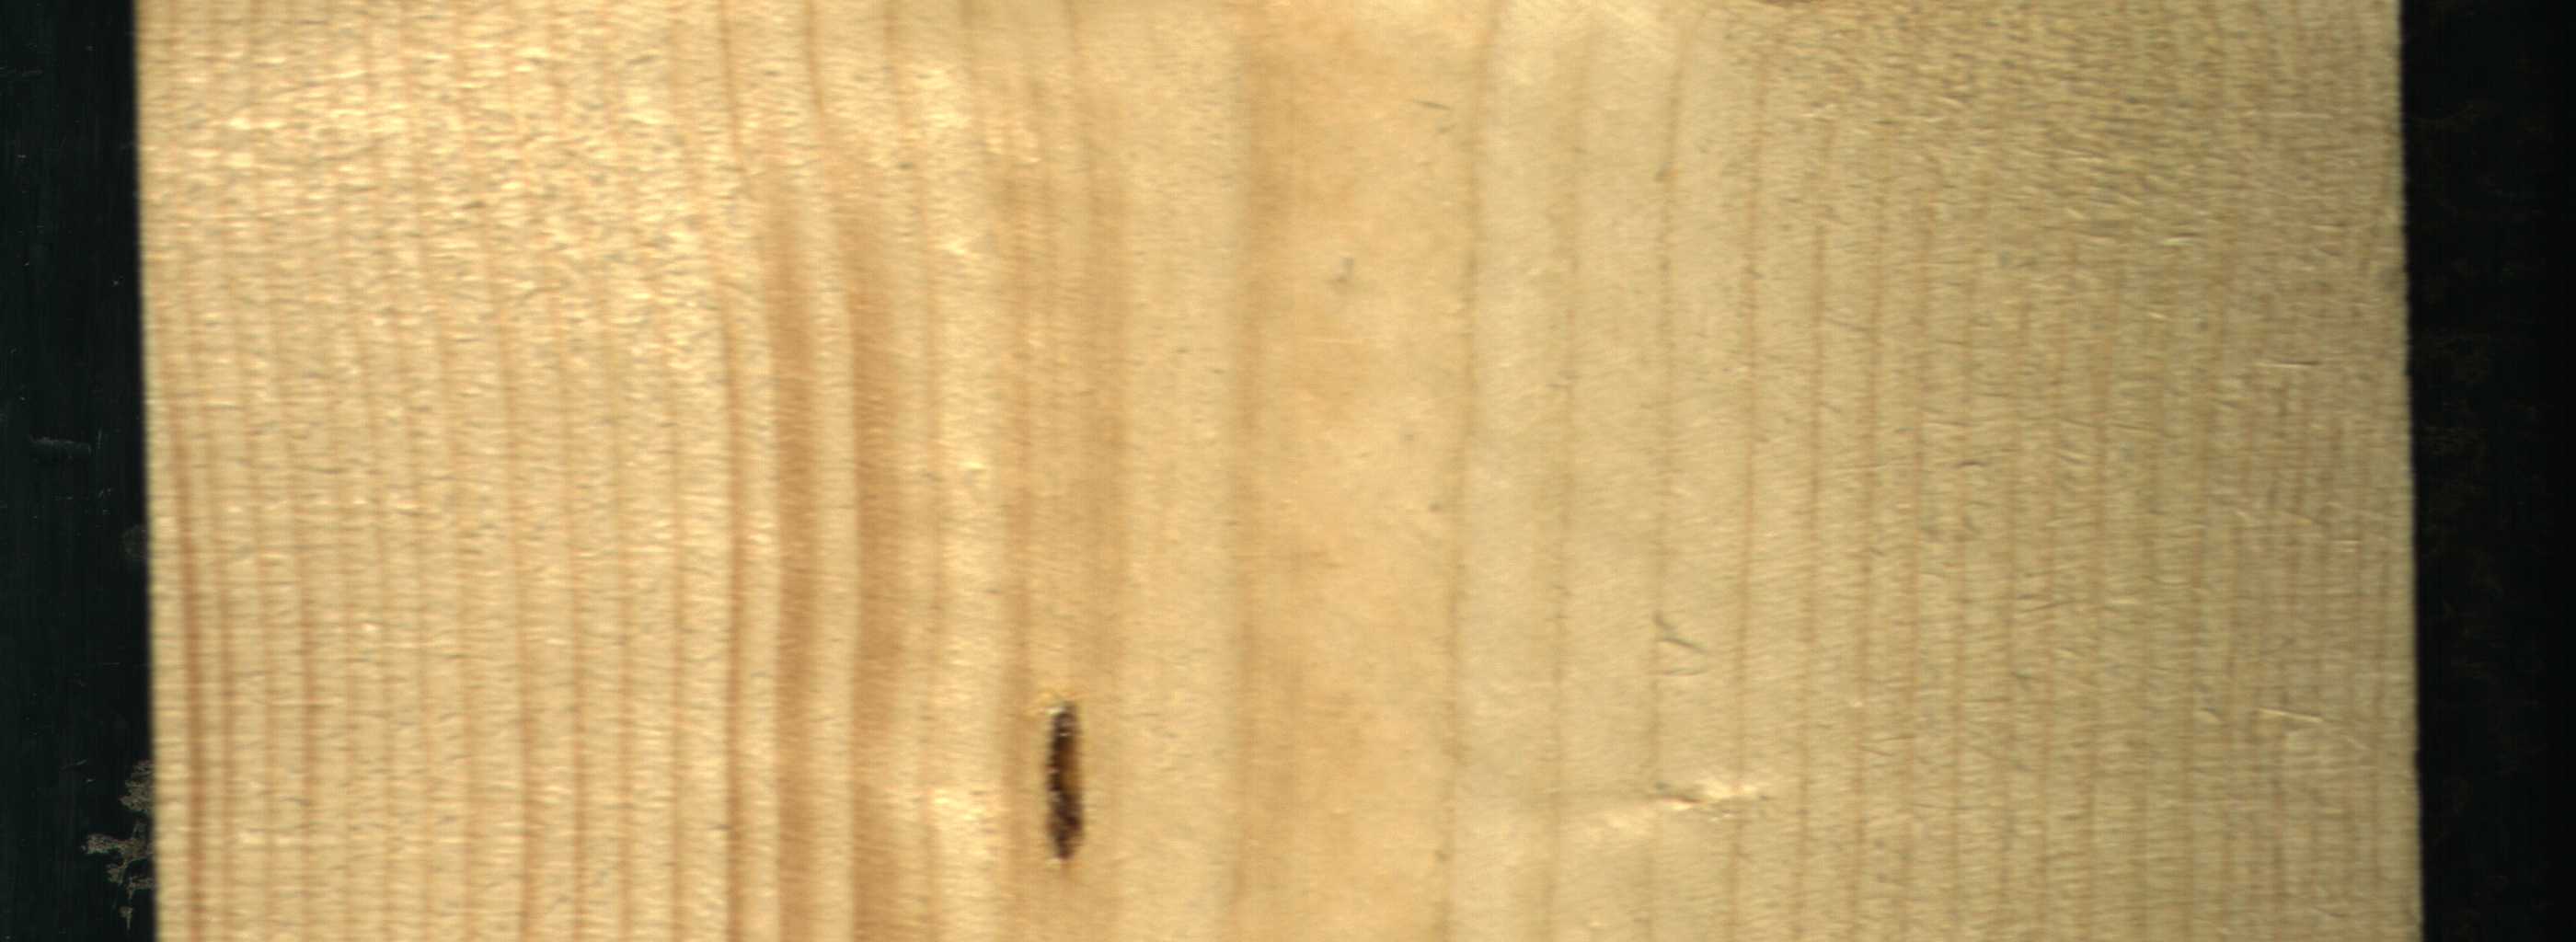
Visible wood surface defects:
resin